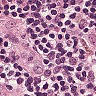
Metastatic tissue present: no